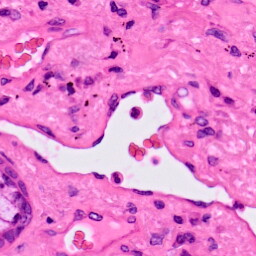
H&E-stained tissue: Lung